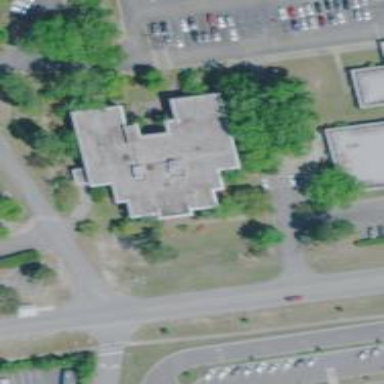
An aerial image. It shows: Government office building.